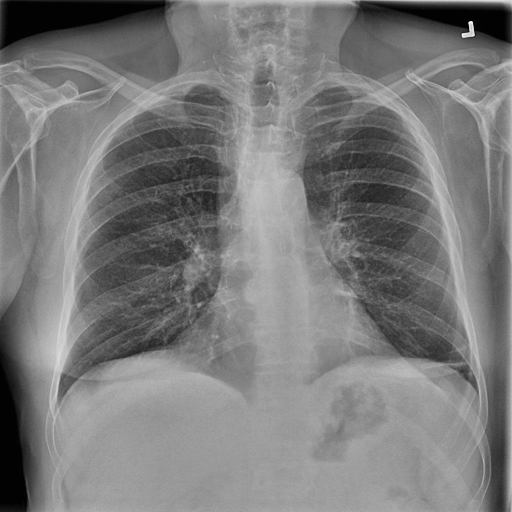
Finding: NORMAL